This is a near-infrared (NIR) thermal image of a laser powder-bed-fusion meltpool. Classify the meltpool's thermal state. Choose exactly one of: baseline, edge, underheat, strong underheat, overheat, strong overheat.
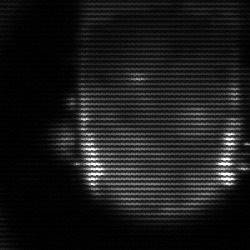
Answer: baseline